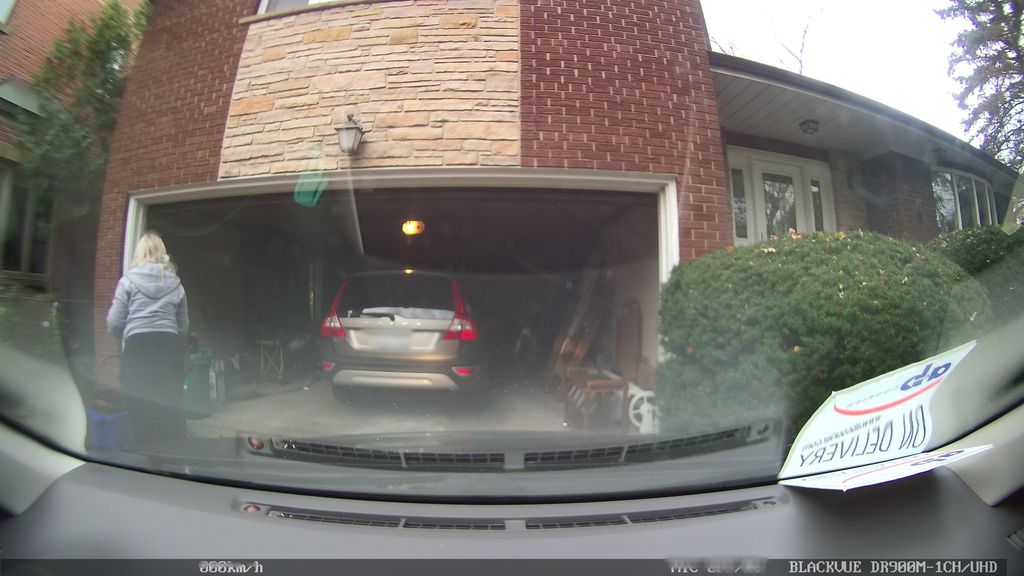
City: toronto